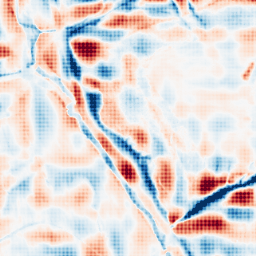
Category: wavelet
Decomposition family: wavelet_dwt
Decomposition parameters: wavelet: db4
level: 5
Upsampling method: sinc_hamming
Upsampling parameters: scale: 4
kernel_size: 4
Upsampling scale: 4